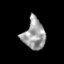
Tissue: skin
Cell type: Epithelial cells
Senescence score: 0.1571
Nuclear area (px): 656
Mean DAPI intensity: 157.197